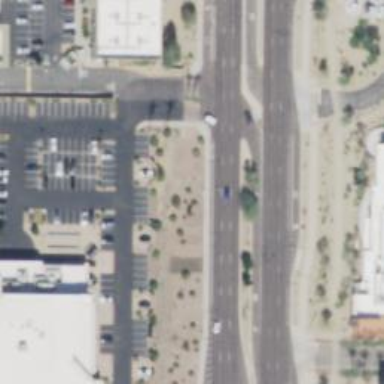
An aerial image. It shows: Asphalt road with primary link designation.